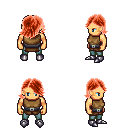
a pixel art fantasy rpg character, male body template, human, tanned skin, leather chest armor, teal pants, red swoop hairstyle, metal boots, four views (front, back, left, right), 2x2 character sprite sheet, small pixel art, hard edges, no anti-aliasing